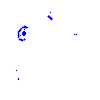
Particle: kaon